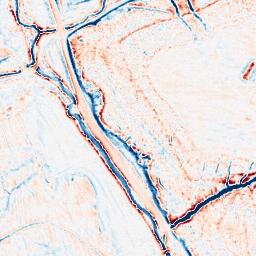
Category: edge_preserving
Decomposition family: anisotropic_diffusion
Decomposition parameters: iterations: 50
kappa: 50
gamma: 0.05
Upsampling method: sinc_blackman
Upsampling parameters: scale: 2
kernel_size: 4
Upsampling scale: 2